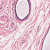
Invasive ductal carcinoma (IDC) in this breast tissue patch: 1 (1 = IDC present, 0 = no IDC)